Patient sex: M
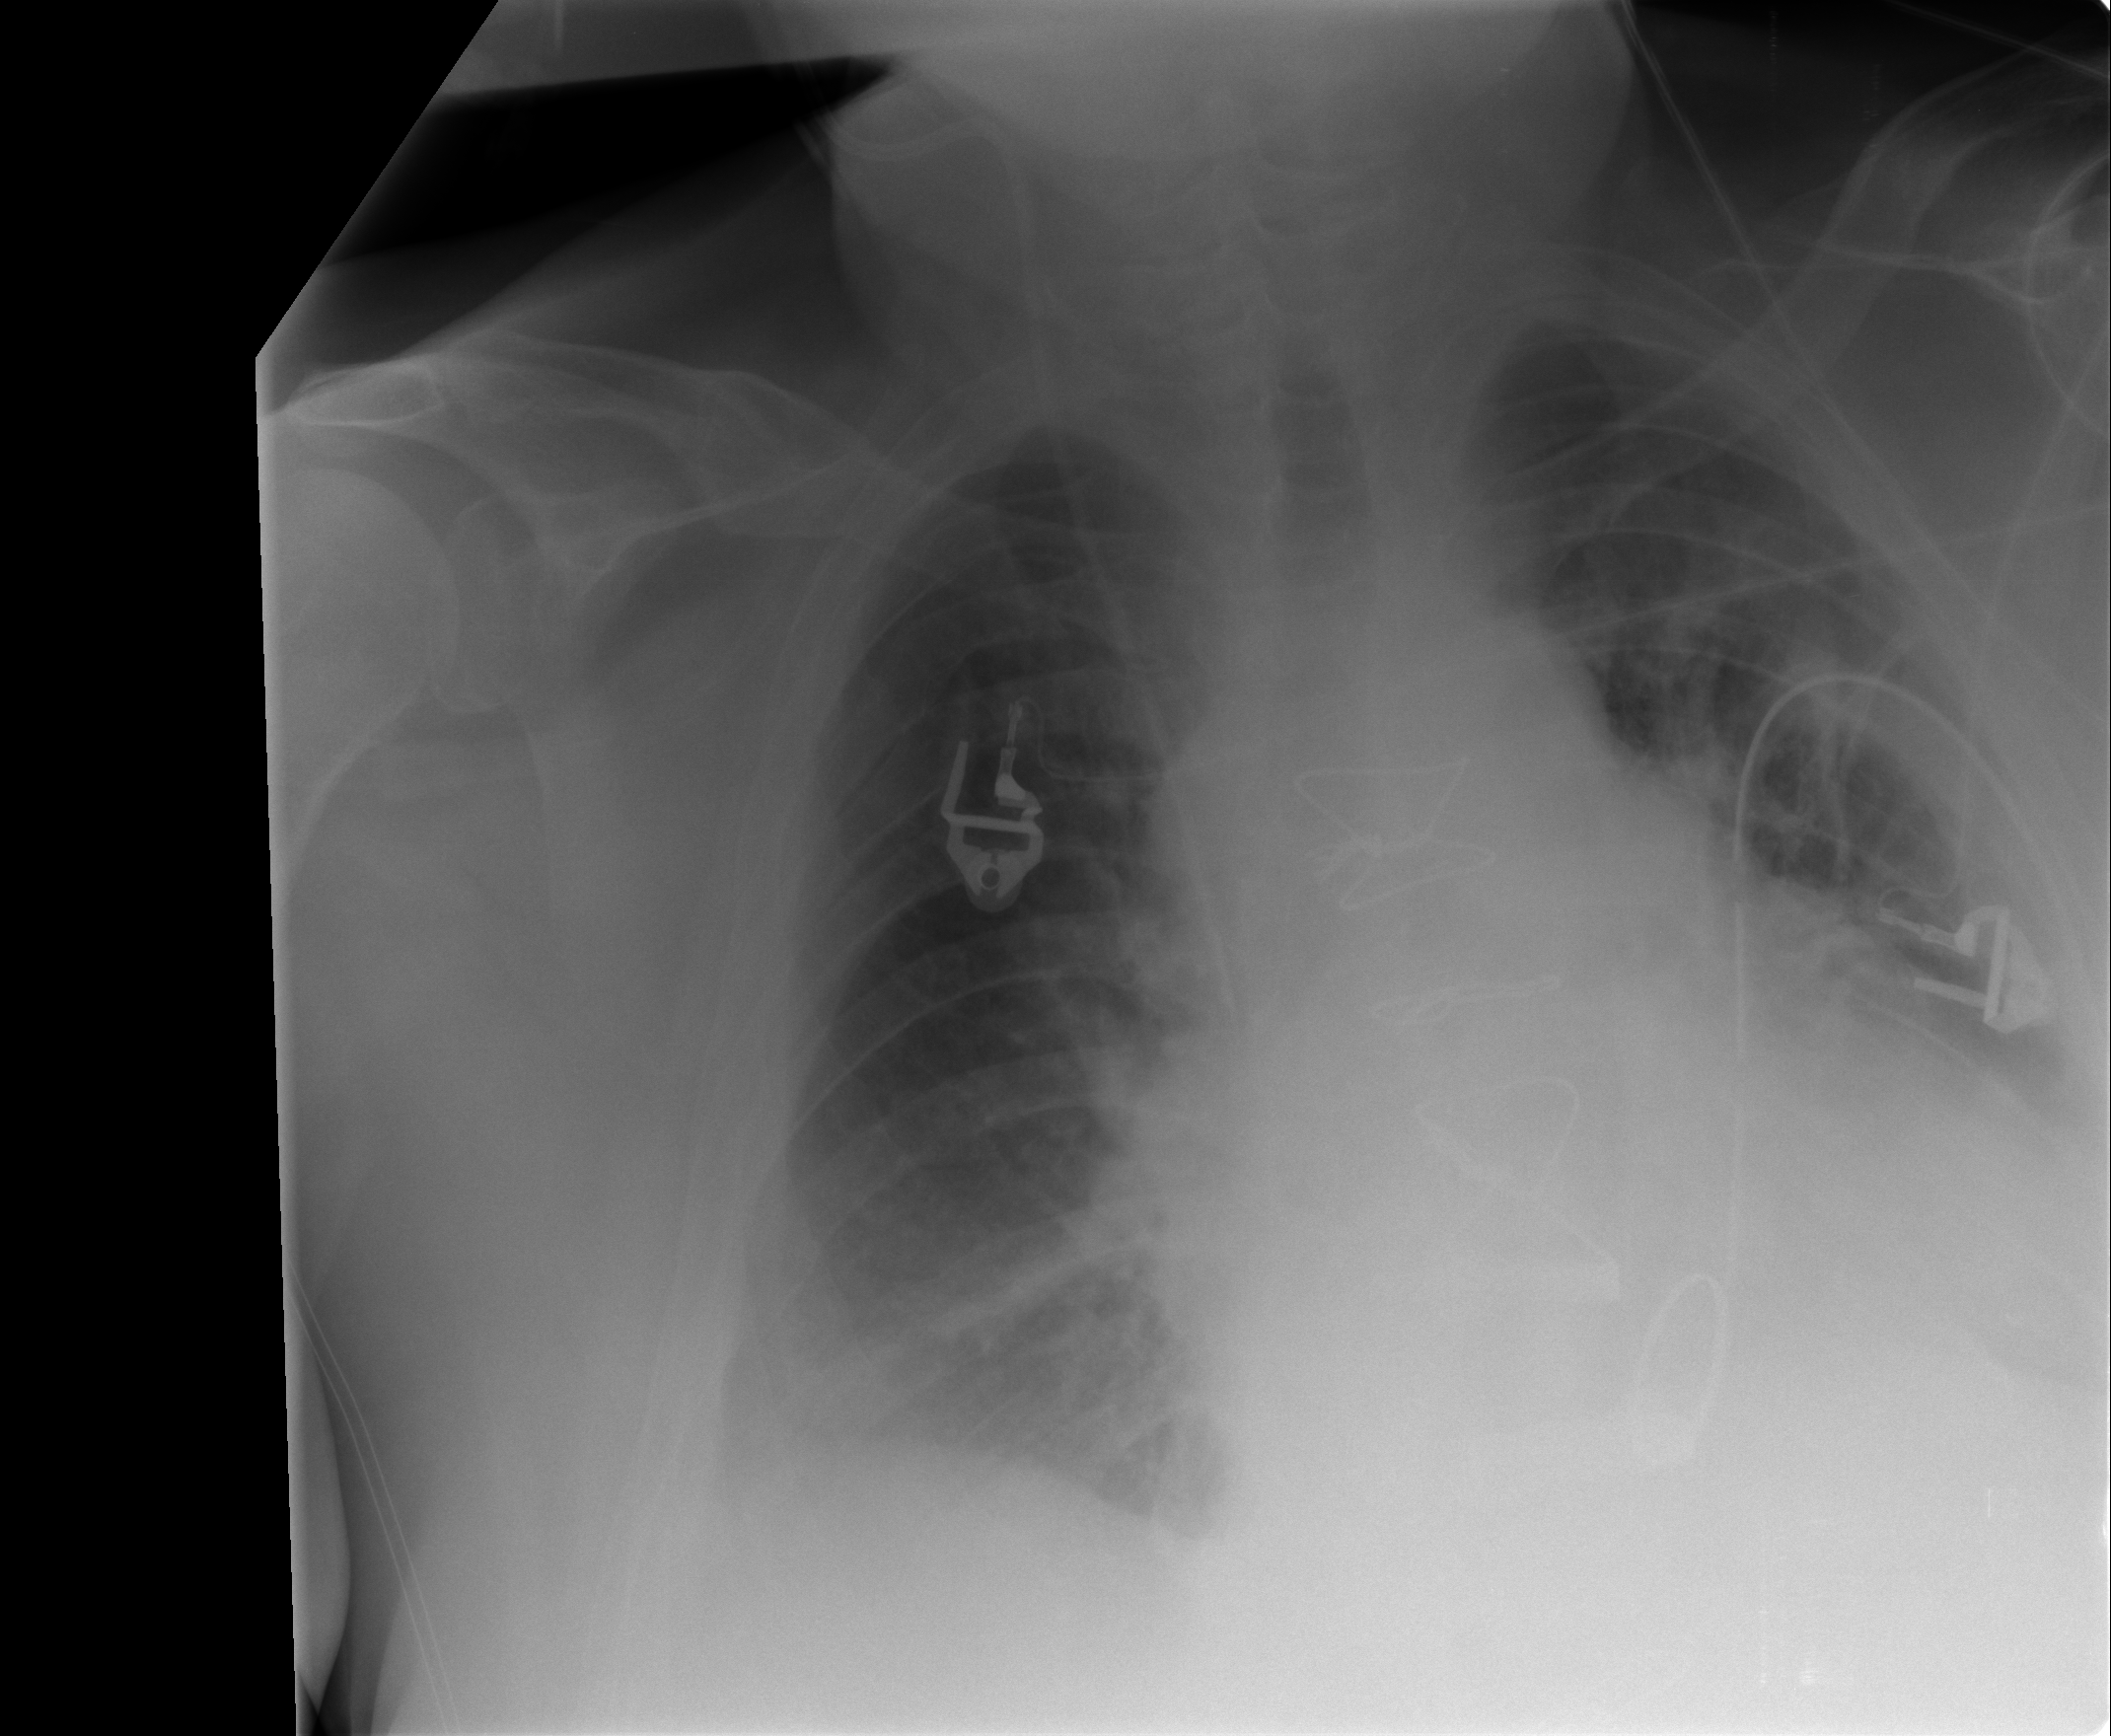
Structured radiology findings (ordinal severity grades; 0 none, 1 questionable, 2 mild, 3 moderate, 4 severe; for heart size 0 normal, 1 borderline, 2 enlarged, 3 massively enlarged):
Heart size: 3
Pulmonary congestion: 2
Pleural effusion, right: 1
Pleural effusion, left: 2
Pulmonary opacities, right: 0
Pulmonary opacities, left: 2
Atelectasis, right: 2
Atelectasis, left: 2